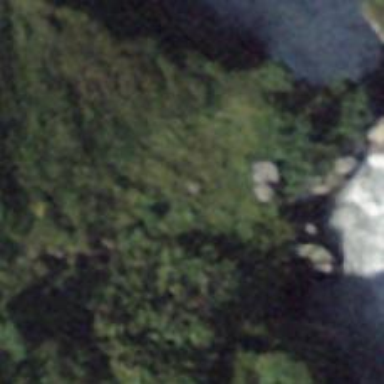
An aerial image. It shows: Beautiful waterfall.